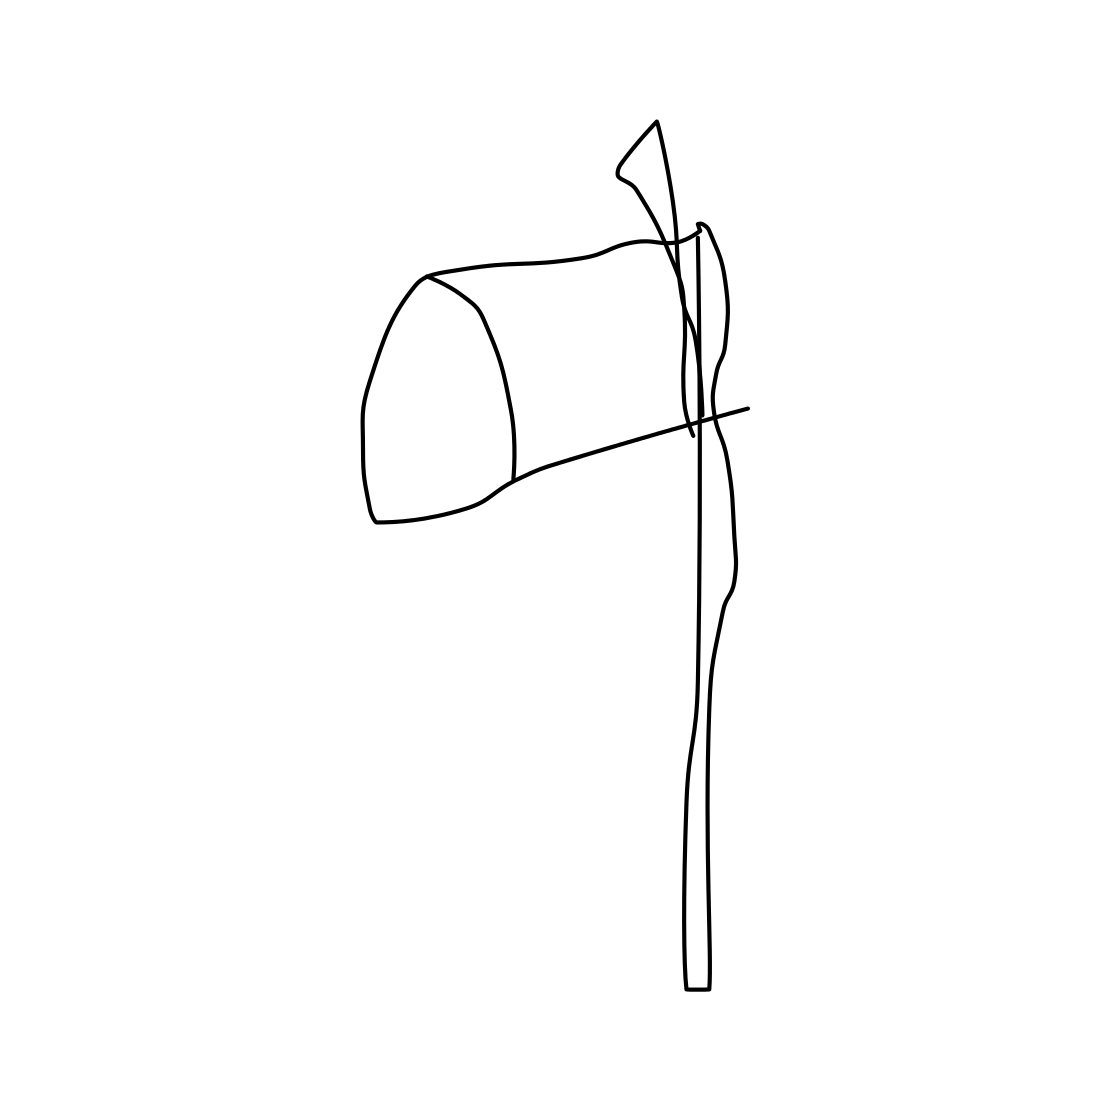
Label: mailbox